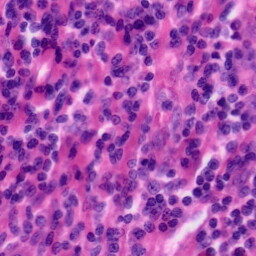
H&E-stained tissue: Tonsil